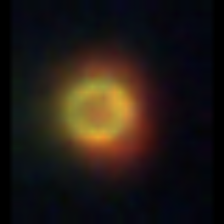
Taxon: Centric
Group: Diatoms